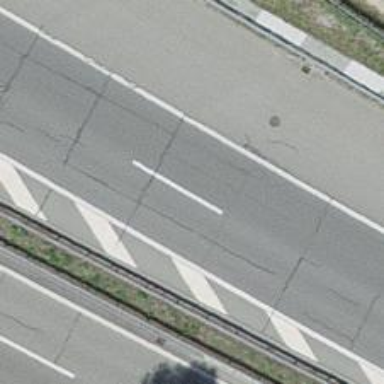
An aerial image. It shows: Asphalt motorway.